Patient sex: M
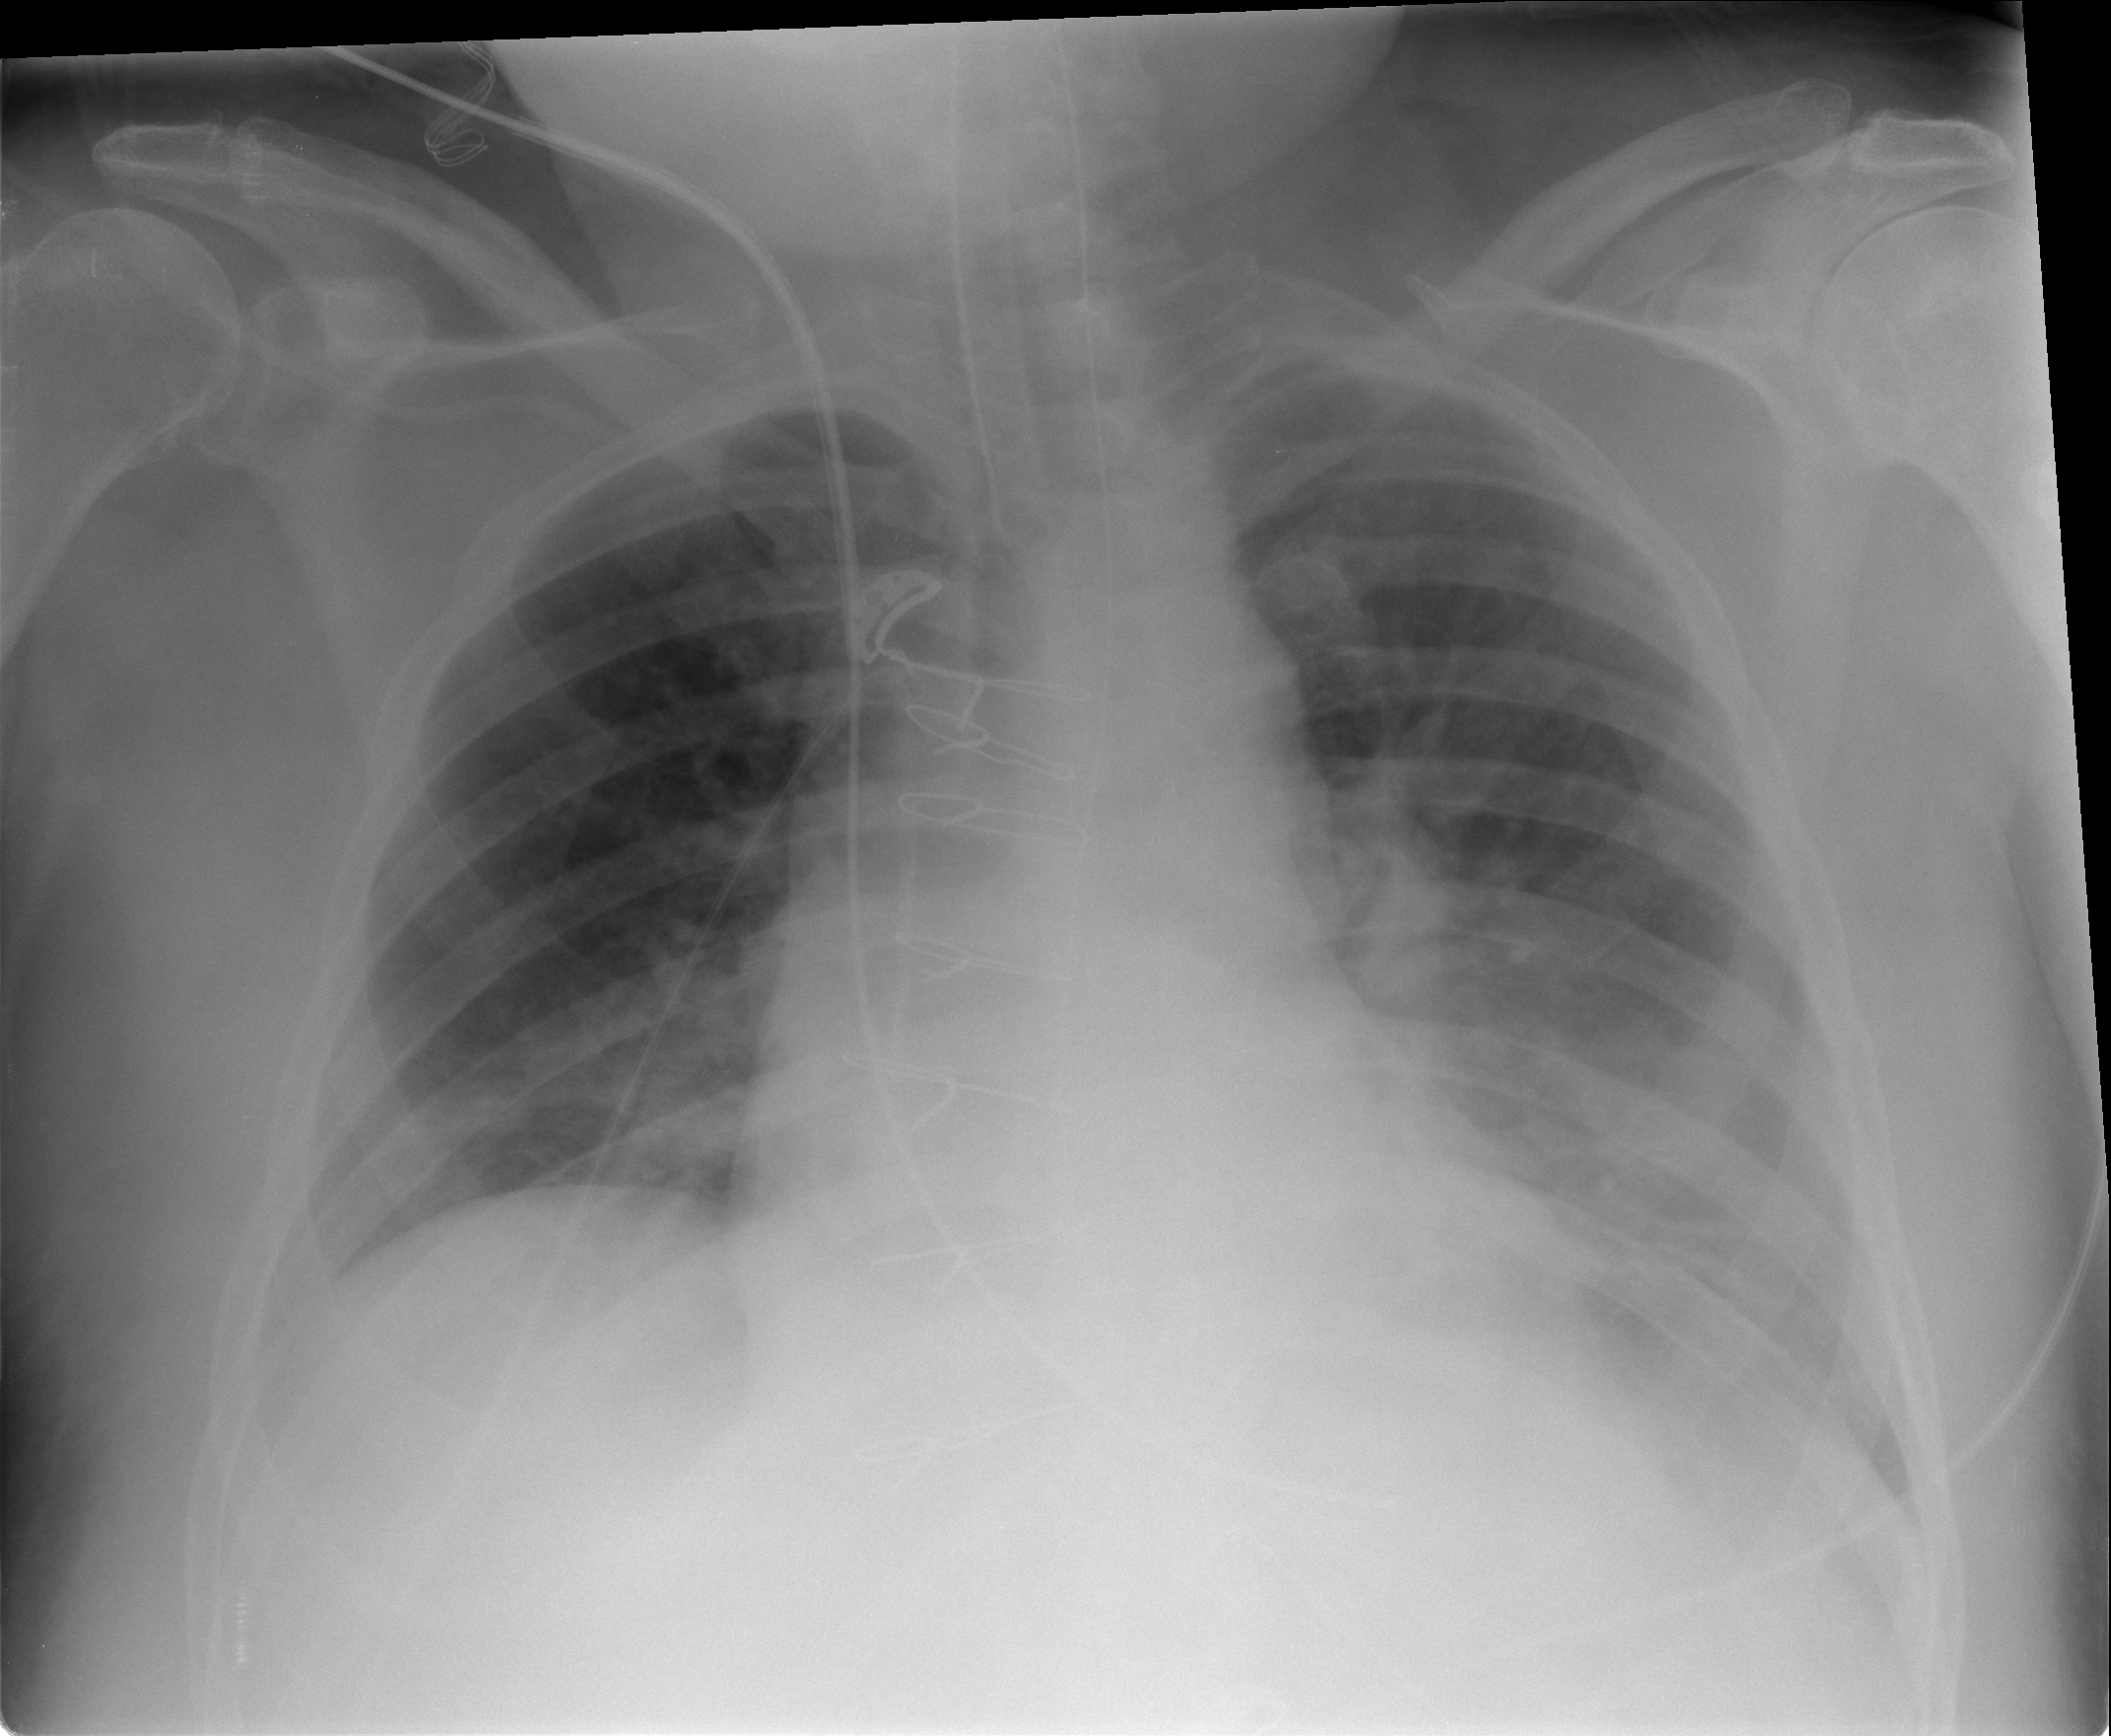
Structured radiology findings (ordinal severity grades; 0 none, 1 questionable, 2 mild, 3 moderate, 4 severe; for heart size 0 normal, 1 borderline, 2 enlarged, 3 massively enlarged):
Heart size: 1
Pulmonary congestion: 2
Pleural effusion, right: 0
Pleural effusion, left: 2
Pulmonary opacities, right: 2
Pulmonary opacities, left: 1
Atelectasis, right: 2
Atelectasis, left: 3